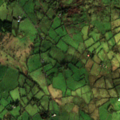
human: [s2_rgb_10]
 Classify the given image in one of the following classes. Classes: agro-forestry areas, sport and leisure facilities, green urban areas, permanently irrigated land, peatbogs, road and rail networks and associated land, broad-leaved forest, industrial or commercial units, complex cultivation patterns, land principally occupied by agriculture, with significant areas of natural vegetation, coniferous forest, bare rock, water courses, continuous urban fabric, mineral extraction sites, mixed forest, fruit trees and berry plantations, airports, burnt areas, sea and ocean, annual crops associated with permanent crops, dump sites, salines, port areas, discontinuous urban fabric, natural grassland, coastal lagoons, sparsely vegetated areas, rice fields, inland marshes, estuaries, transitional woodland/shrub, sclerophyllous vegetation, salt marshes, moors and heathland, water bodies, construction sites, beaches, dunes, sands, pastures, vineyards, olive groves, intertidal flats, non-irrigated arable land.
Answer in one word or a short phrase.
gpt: pastures